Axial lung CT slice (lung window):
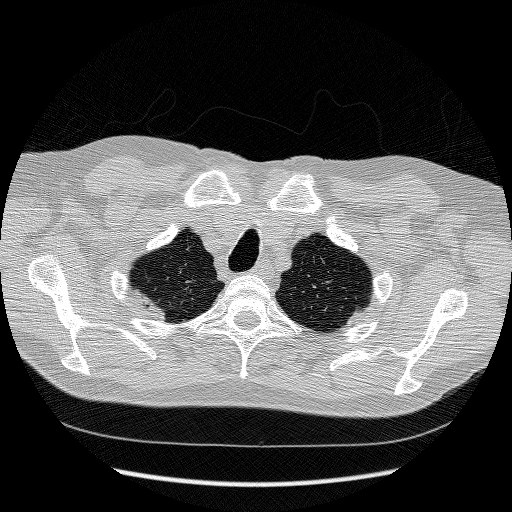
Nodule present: no